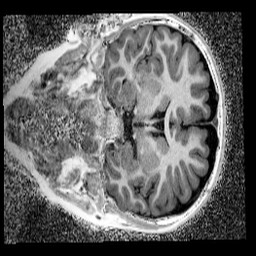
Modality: UNIT1_denoised
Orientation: coronal
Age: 9
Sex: male
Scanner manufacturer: siemens
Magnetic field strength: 3 T
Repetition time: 4 s
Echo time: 0.00299 s